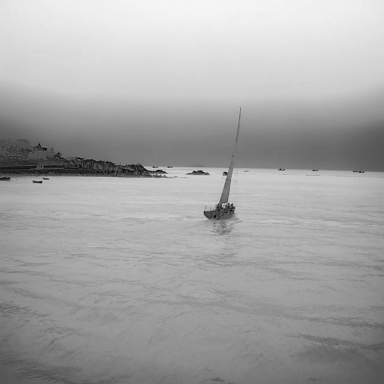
There are ten objects shown in the infrared image, including nine bulk_carriers, and a sailboat.